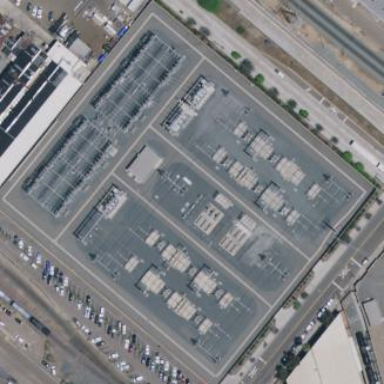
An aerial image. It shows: Distribution-level power substation.